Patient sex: F
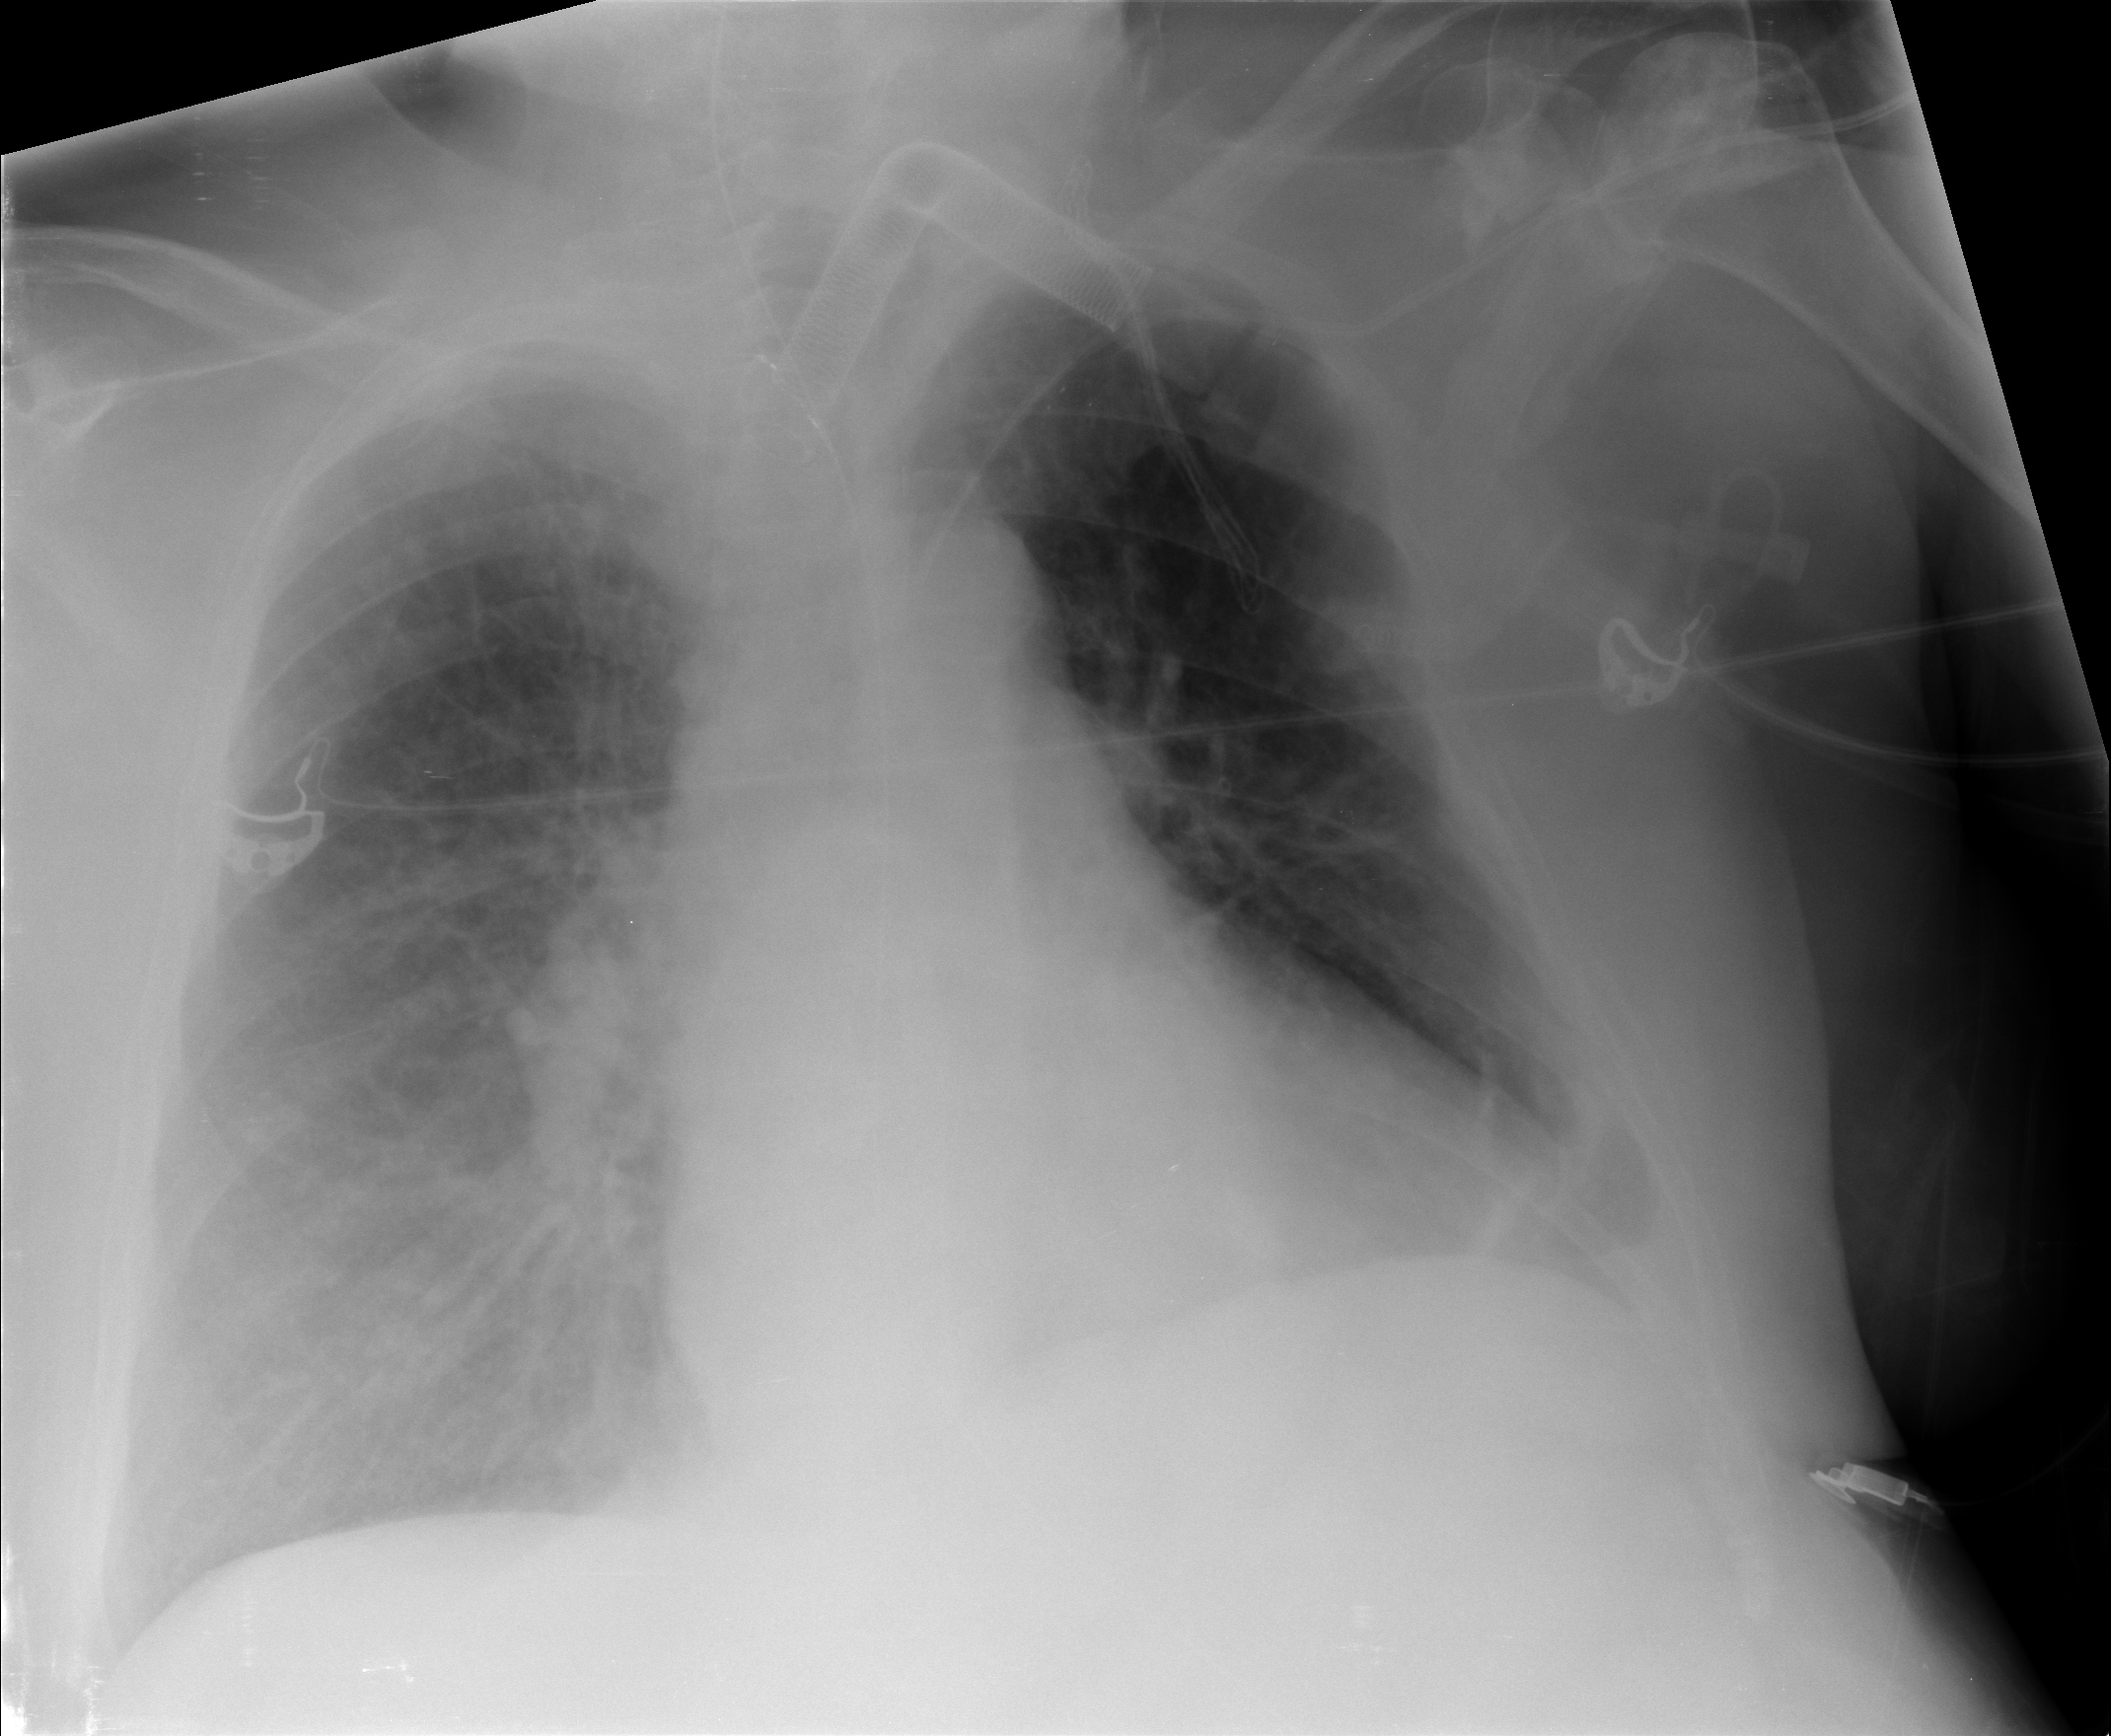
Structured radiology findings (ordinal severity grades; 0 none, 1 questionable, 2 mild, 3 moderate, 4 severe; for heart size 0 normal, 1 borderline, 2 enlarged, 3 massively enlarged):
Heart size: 2
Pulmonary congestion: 2
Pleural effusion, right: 0
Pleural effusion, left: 2
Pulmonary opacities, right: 2
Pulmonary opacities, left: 0
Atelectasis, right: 2
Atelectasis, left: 2